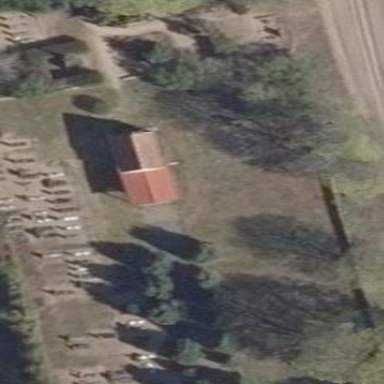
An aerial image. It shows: Cemetery.